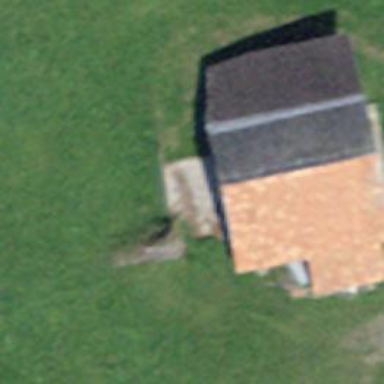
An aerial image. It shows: Barn.